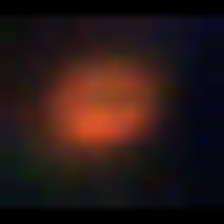
Taxon: NanoPlankton
Group: Other